Question: I'm using opentk in c# to render a 3d surface and rotate it.
The yaw works fine, but the pitch rotation (tilting the object towards the camera) causes the surface to deform.

The image on the left is what I'm rendering which is deformed and the one one the right is correct.
Note that when the pitch is zero, it looks perfectly fine.
Here is the gist of my code:
'''
private void glControl1_Paint(object sender, PaintEventArgs e)
{
GL.Clear(ClearBufferMask.ColorBufferBit | ClearBufferMask.DepthBufferBit);
Matrix4 perspective = Matrix4.CreatePerspectiveFieldOfView(1.0f, aspect_ratio, 1.0f, 10000.0f); //Setup Perspective [fovy, aspect, zNear, zFar]
Matrix4 lookat = Matrix4.LookAt(eye_pos.X, eye_pos.Y, eye_pos.Z, 0, 0, 0, 0, 0, 1); //Setup camera [eyeX, eyeY, eyeZ, targetX, targetY, targetZ, upX, upY, upZ)]
GL.MatrixMode(MatrixMode.Projection); //Load Perspective
GL.LoadIdentity();
GL.Viewport(0, 0, this.ClientSize.Width, this.ClientSize.Height);
GL.LoadMatrix(ref perspective);
GL.MatrixMode(MatrixMode.Modelview); //Load Camera
GL.LoadIdentity();
GL.LoadMatrix(ref lookat);
GL.Viewport(0, 0, glControl1.Width, glControl1.Height); //Size of window
GL.Enable(EnableCap.DepthTest); //Enable correct Z Drawings
GL.DepthFunc(DepthFunction.Less); //Enable correct Z Drawings
//Rotating
Vector2 xy_view_vector = new Vector2(eye_pos.X, eye_pos.Y);
xy_view_vector.Normalize();
Vector2 fold_vec = xy_view_vector.PerpendicularLeft; // this is the line over which you'd tilt the view forward towards the camera
GL.Rotate((float)numericUpDown2.Value, fold_vec.X, fold_vec.Y, 0.0f);// pitch (tilt forward)
GL.Rotate((float)numericUpDown1.Value, 0.0f, 0.0f, 1.0f);// yaw rotation - about z
// axes
GL.Begin(PrimitiveType.Lines);
GL.Color3(Color.White);
GL.Vertex3(-10, 0, 0);
GL.Vertex3(10, 0, 0);
GL.Vertex3(0, -10, 0);
GL.Vertex3(0, 10, 0);
GL.Vertex3(0, 0, -10);
GL.Vertex3(0, 0, 10);
GL.End();
int i2, j2;
float z1, z2, z3, z4;
GL.Begin(PrimitiveType.Quads);
for (int i = 0; i < data.x.Count - 2; i++)
{
for (int j = 0; j < data.y.Count - 2; j++)
{
i2 = i + 1;
j2 = j + 1;
z1 = data.z[i.ToString() + "," + j.ToString()];
z2 = data.z[i2.ToString() + "," + j.ToString()];
z3 = data.z[i2.ToString() + "," + j2.ToString()];
z4 = data.z[i.ToString() + "," + j2.ToString()];
GL.Color4(color_map.GetColor((z1 + z3) / 2, data.minz, data.maxz, opacity));
GL.Vertex3(new Vector3(data.x[i], data.y[j], z1));
GL.Vertex3(new Vector3(data.x[i2], data.y[j], z2));
GL.Vertex3(new Vector3(data.x[i2], data.y[j2], z3));
GL.Vertex3(new Vector3(data.x[i], data.y[j2], z4));
}
}
GL.End();
GraphicsContext.CurrentContext.VSync = true; //Caps frame rate as to not over run GPU
glControl1.SwapBuffers(); //Takes from the 'GL' and puts into control
}
'''
I was wondering if anyone has a clue as to why this is happening.
Having a simple pitch/yaw rotation sample would help - so if you know an opentk sample that can help, I'd appreciate linking it.
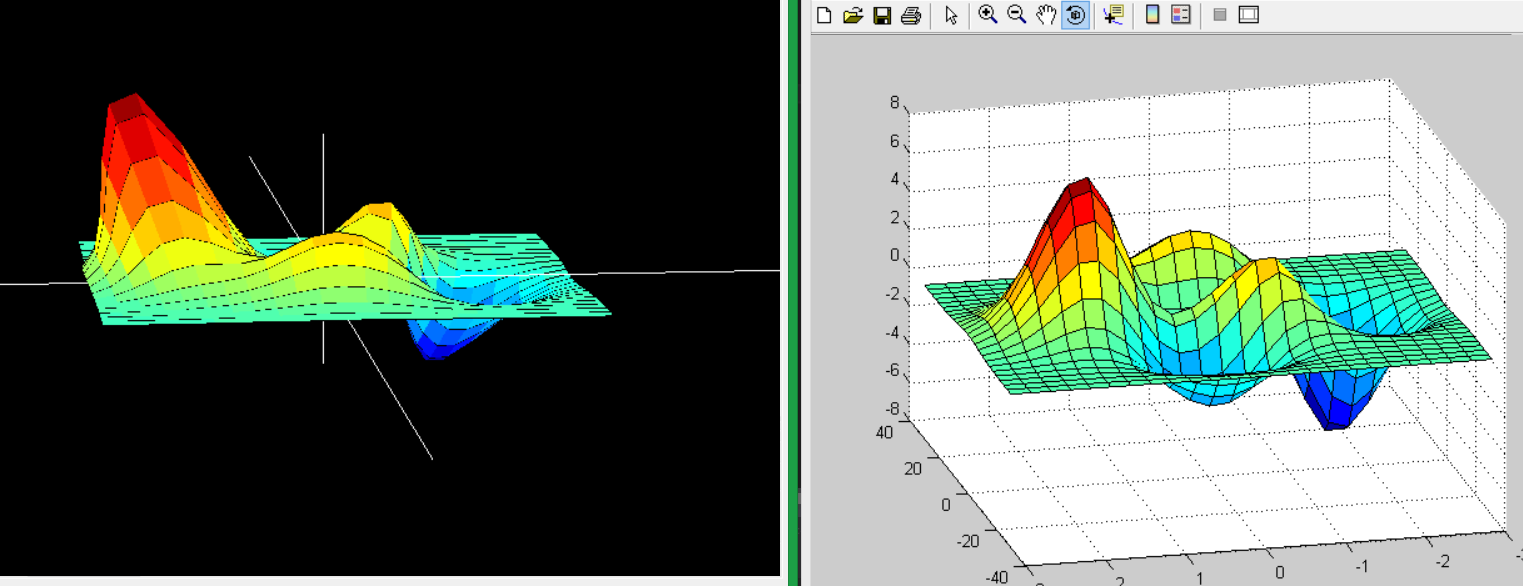
Answer: I can not tell you exactly what you are doing wrong, but I can paste the code which I use to rotate the camera around an object at the origin:
'''
void SetupPerspective()
{
var aspectRatio = Width / (float)Height;
Projection = Matrix4.CreatePerspectiveFieldOfView(MathHelper.PiOver4, aspectRatio, 0.1f, 10);
ModelView = Matrix4.Identity;
// apply camera transform
Camera.ApplyCamera(ref ModelView);
}
void ApplyCamera(ref Matrix4 modelView)
{
modelView = Matrix4.CreateRotationY(Yaw)
* Matrix4.CreateRotationX(Pitch)
* Matrix4.CreateRotationZ(Roll)
* Matrix4.CreateTranslation(-Position)
* modelView;
}
'''
I don't use the fixed-function pipeline but you could set the resulting Projection and ModelView matrices just like you're already doing it.